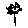
Label: flower